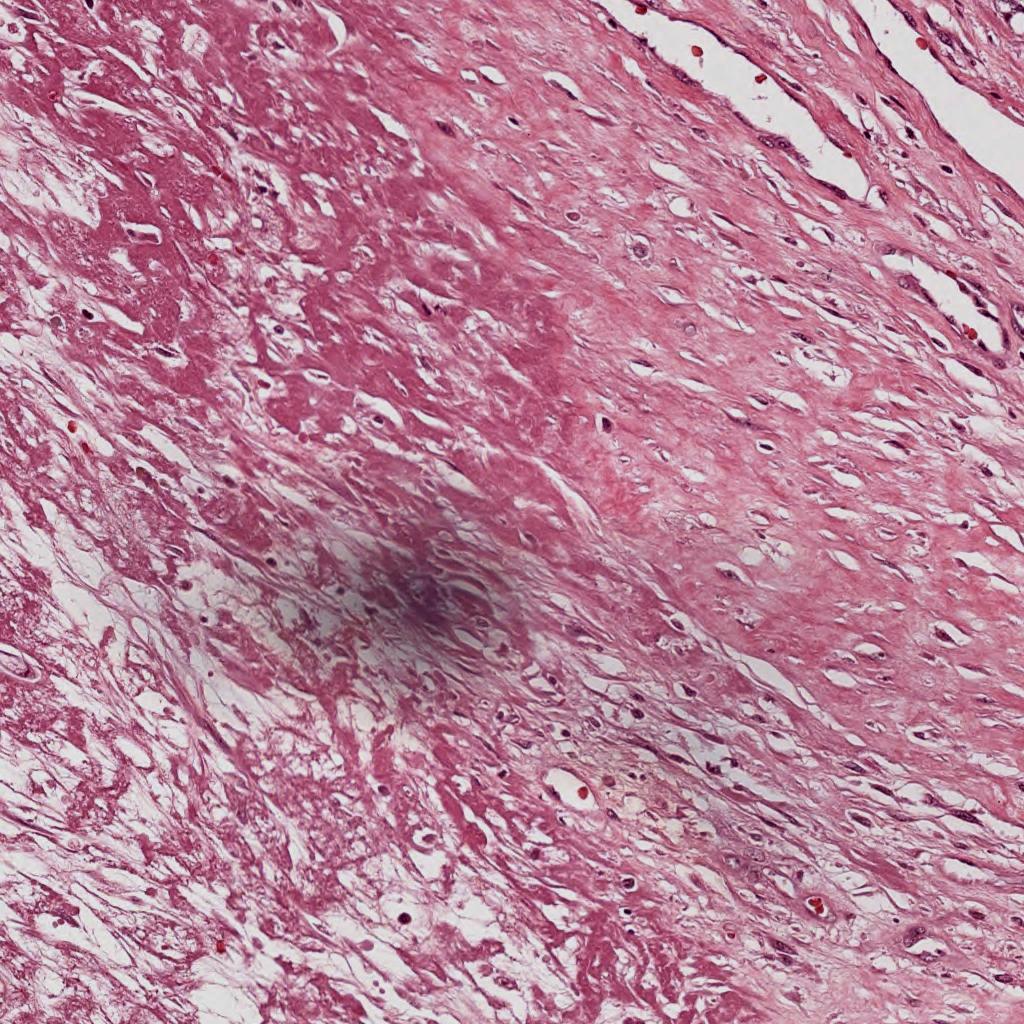
Label: Non-Viable-Tumor